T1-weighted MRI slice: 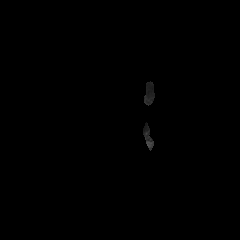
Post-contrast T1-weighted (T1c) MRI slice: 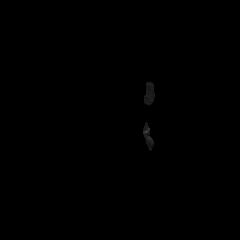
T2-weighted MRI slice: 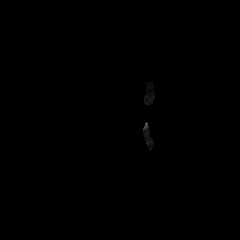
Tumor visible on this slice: no